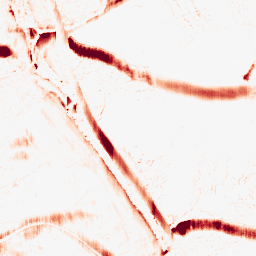
Category: morphological
Decomposition family: morphological_ellipse
Decomposition parameters: operation: opening
width: 20
height: 5
Upsampling method: quintic
Upsampling parameters: scale: 2
Upsampling scale: 2